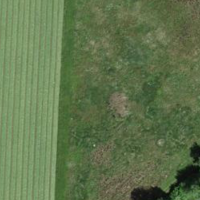
EUNIS habitat code: 52
Species observed at this site:
Tanacetum vulgare